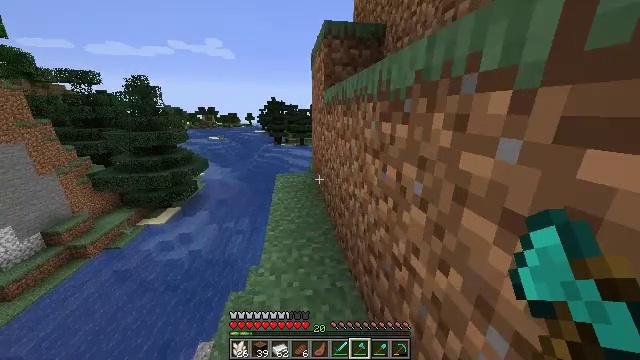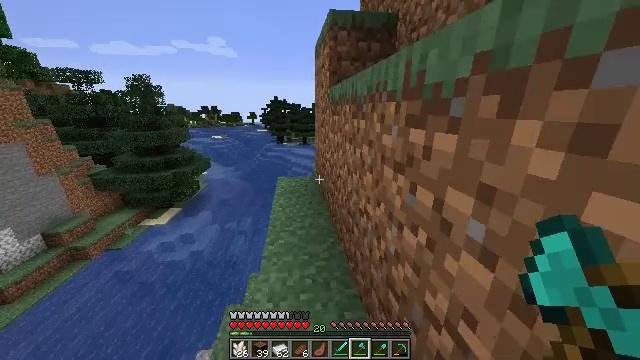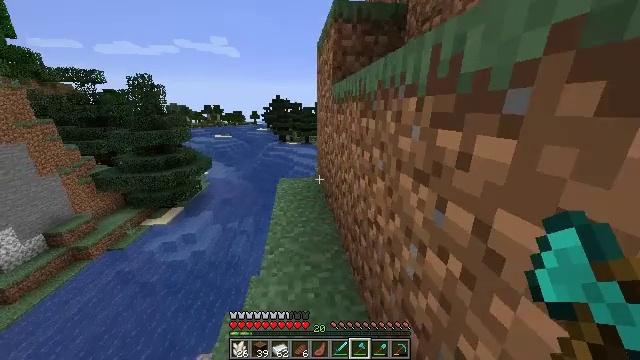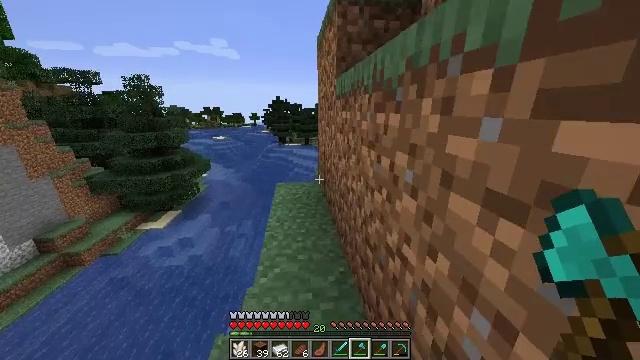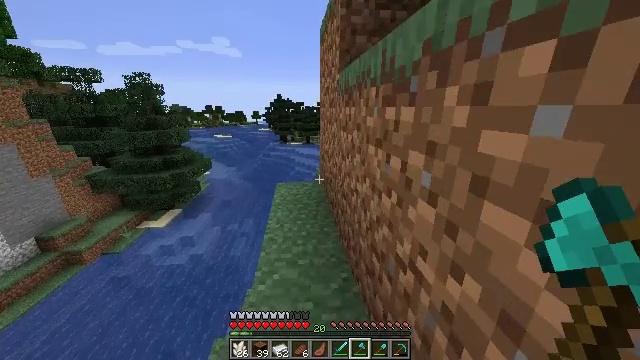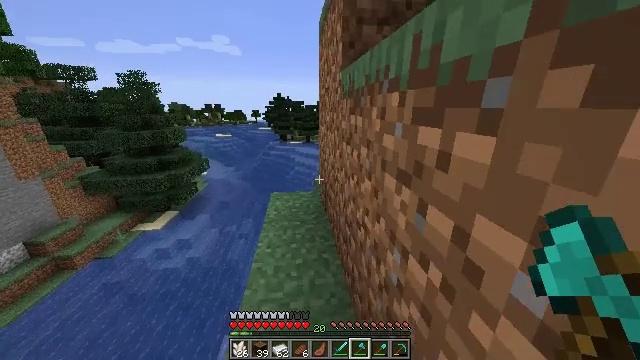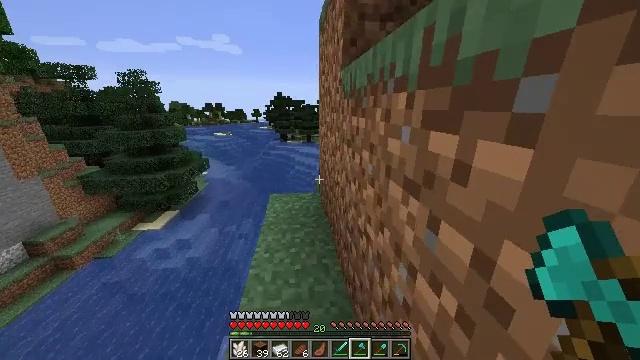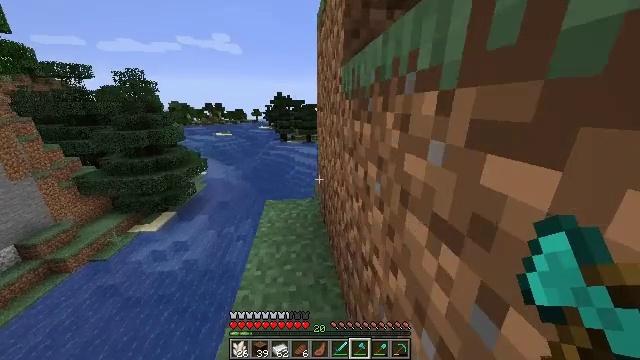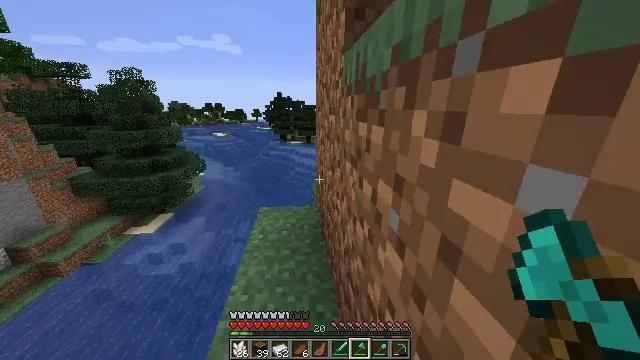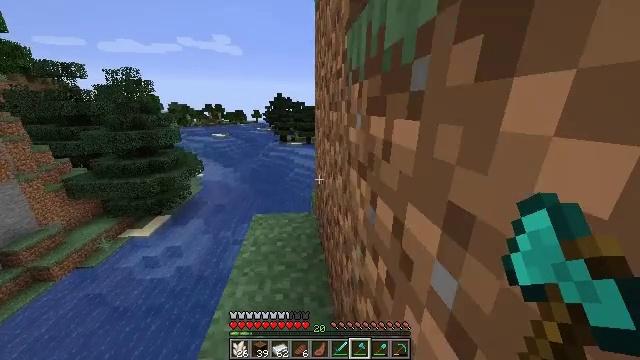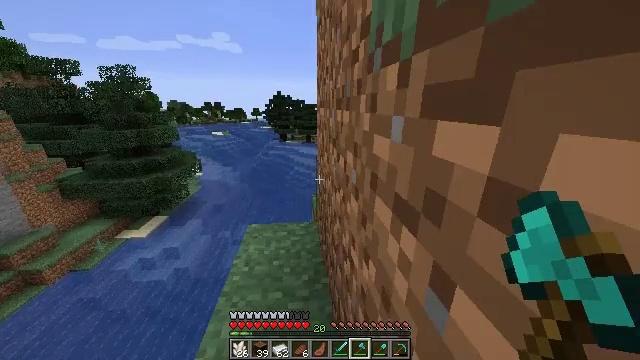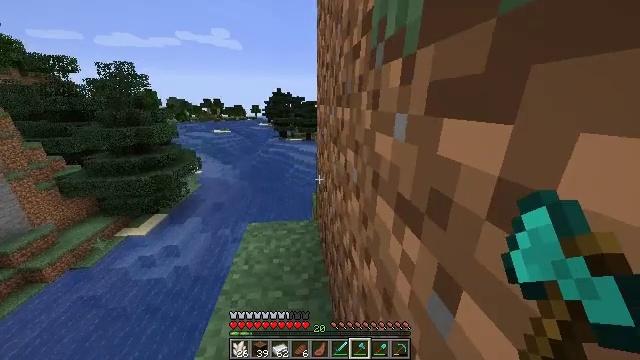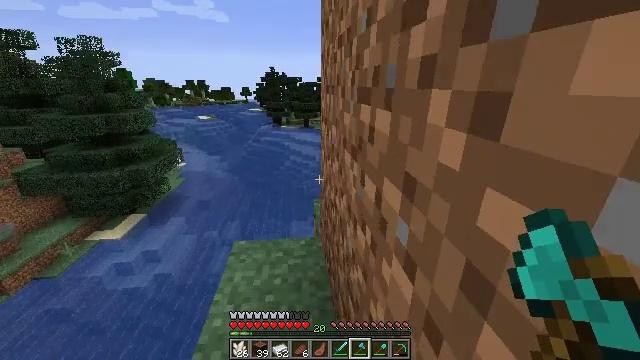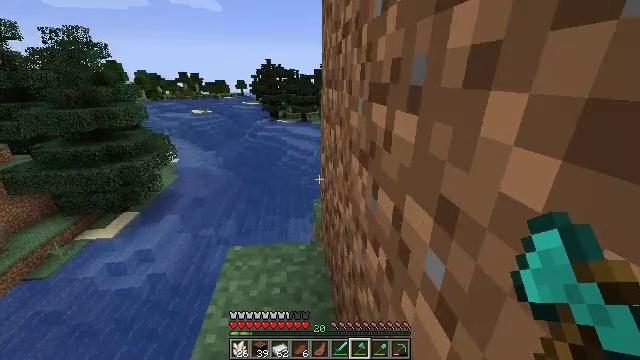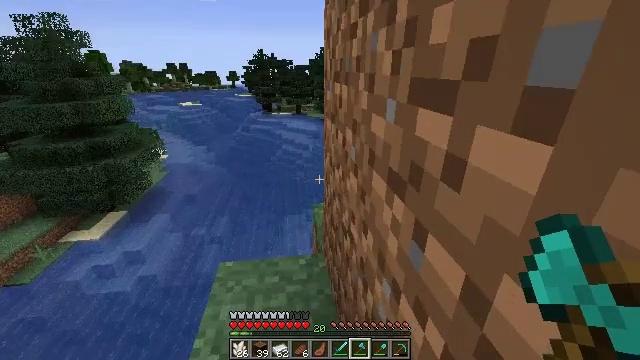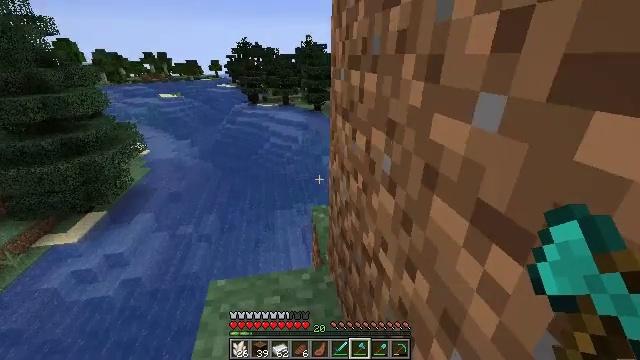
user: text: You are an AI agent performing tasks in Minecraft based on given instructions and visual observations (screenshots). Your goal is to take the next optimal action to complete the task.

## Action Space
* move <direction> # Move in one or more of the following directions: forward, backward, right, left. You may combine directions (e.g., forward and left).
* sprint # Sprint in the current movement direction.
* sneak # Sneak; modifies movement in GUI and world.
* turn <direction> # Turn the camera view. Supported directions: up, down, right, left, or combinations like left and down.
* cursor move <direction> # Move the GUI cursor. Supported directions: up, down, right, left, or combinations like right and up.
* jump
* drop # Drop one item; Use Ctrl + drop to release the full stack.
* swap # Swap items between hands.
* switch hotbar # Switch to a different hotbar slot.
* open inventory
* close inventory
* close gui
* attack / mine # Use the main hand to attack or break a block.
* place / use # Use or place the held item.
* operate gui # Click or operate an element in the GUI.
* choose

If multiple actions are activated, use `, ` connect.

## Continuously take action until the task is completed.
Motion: motion action
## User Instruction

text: Cut down the sugar cane stalks.
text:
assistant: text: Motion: move forward, sprint
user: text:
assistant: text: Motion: move forward, sprint
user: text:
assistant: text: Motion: move forward, sprint
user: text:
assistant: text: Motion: move forward, sprint
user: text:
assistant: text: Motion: move forward
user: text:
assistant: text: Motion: move forward
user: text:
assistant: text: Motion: move forward
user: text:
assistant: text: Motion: move forward
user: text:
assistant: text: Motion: move forward
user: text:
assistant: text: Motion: move forward
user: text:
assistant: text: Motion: move forward
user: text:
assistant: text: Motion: move forward, turn down
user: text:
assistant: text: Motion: move forward, turn down
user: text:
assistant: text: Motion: move forward, turn right and down
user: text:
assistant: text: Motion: move forward and move left, turn right and down
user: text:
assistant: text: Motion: move forward and move left, turn right and down
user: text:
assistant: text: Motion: move forward and move left, turn right and down
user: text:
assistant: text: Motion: move forward and move left, turn right and down
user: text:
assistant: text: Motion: move forward and move left, turn right and down
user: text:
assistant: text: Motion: move forward, turn right and down
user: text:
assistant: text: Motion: turn right
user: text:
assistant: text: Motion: no_op
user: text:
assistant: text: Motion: no_op
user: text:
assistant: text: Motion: no_op
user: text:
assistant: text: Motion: no_op
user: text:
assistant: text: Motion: no_op
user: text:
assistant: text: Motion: no_op
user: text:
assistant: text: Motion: turn left and up
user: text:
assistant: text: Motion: move forward, turn left and up
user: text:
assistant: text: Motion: move forward, turn left and up